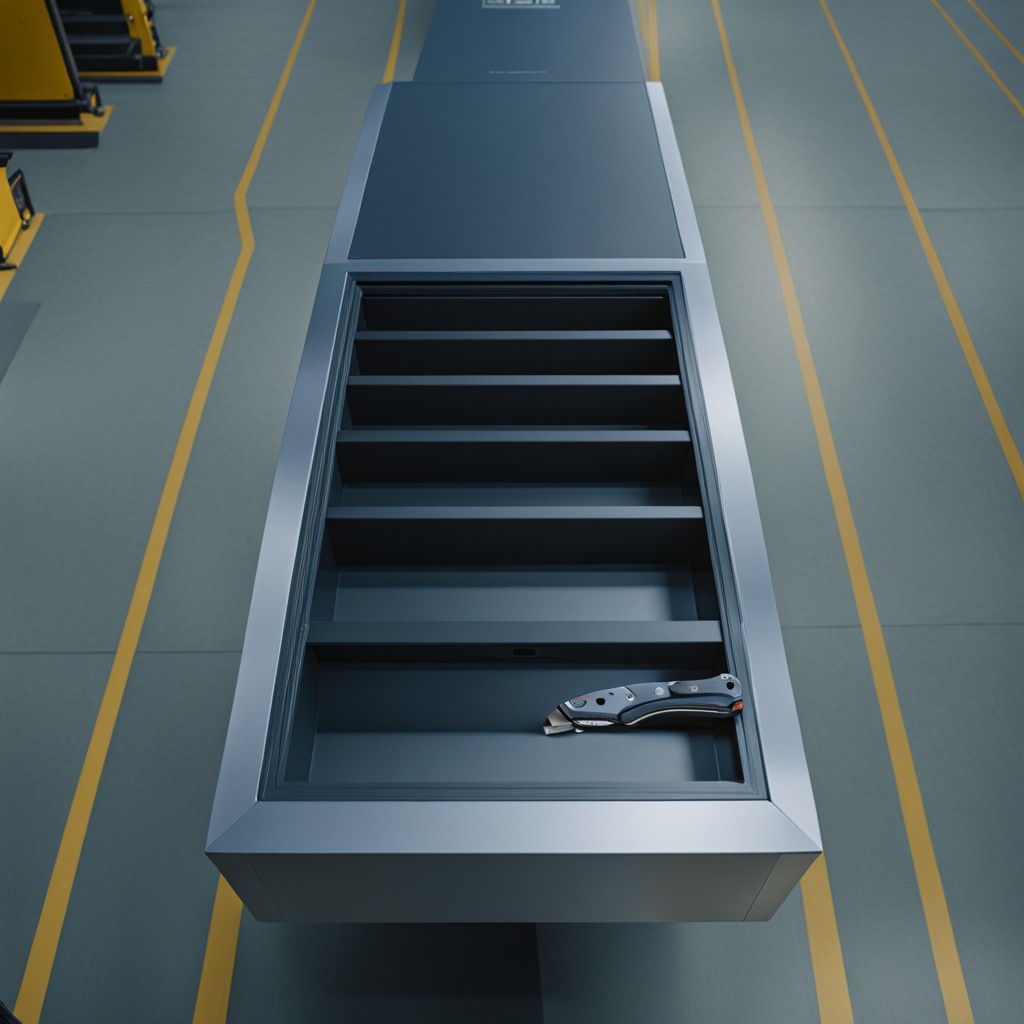
A utility knife lies on the toolbox surface in the airplane hangar workshop 8K.